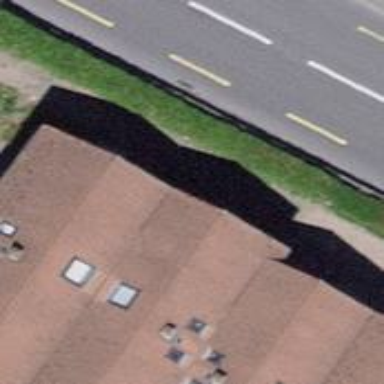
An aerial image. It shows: Residential building.